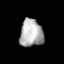
Tissue: lung
Cell type: Epithelial cells
Senescence score: 0.196
Nuclear area (px): 624
Mean DAPI intensity: 175.668